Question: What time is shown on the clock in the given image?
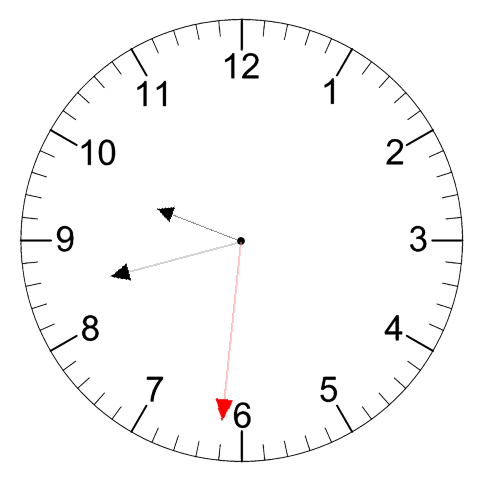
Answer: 09:42:31